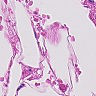
Metastatic tissue present: no